Question: I did everything right, I guess? I saved the xml file, but have no idea how to solve this. I'm a newbie, pls help.
Here's my xml code:
'''
<?xml version="1.0" encoding="utf-8"?>
<LinearLayout xmlns:android="http://schemas.android.com/apk/res/android"
android:orientation="vertical"
android:layout_width="fill_parent"
android:layout_height="fill_parent"
>
<Chronometer
android:id="@+id/my_chronometer"
android:layout_gravity="center_horizontal"
android:layout_width="fill_parent"
android:layout_height="wrap_content"
/>
<Button
android:id="@+id/buttonstart"
android:layout_width="fill_parent"
android:layout_height="wrap_content"
android:text="Start"
/>
<Button
android:id="@+id/buttonstop"
android:layout_width="fill_parent"
android:layout_height="wrap_content"
android:text="Stop"
/>
<Button
android:id="@+id/buttonreset"
android:layout_width="fill_parent"
android:layout_height="wrap_content"
android:text="Reset"
/>
</LinearLayout>
'''
chronometer.java:

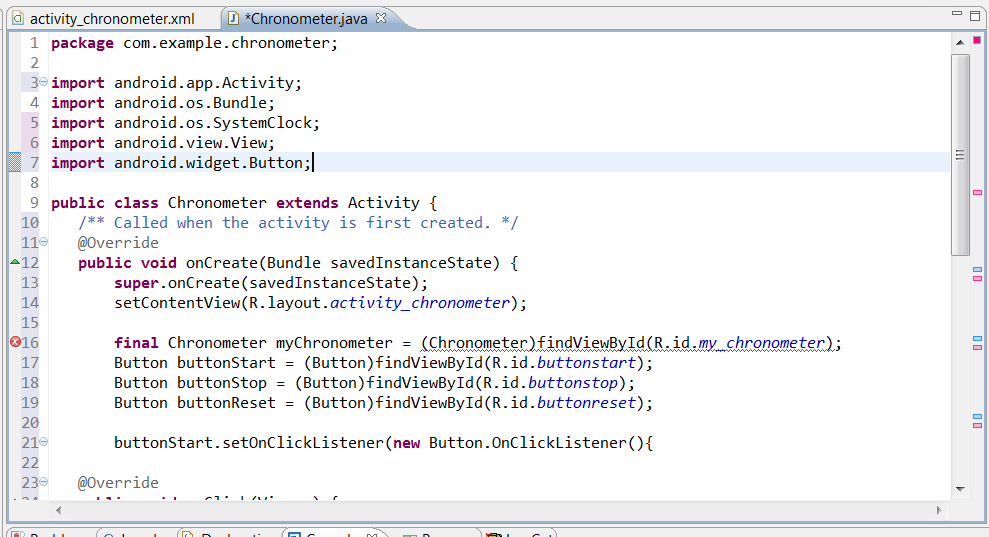
Answer: The problem is with your class name I think. It has the same name as "Chronometer". This might be the cause for it. Try to replace the Activity name to something else. Maybe "chronometer" with small letter "c".